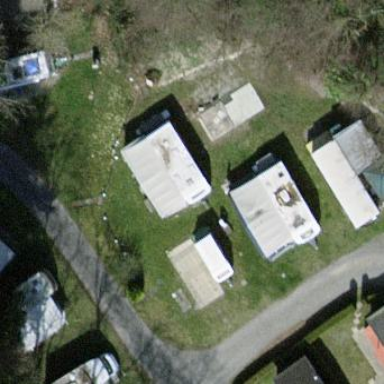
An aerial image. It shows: Camping pitch suitable for caravans for tourism.